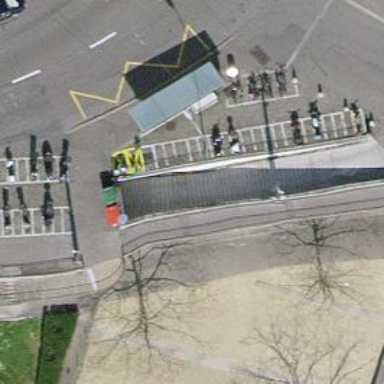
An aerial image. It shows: Parking entrance.